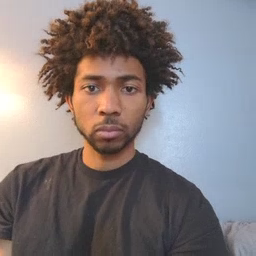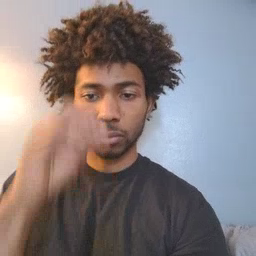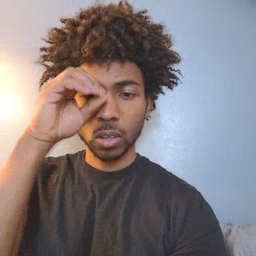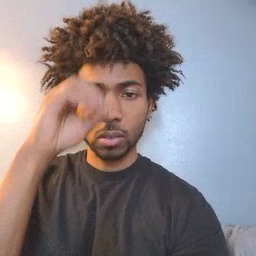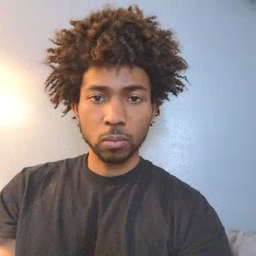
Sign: owl